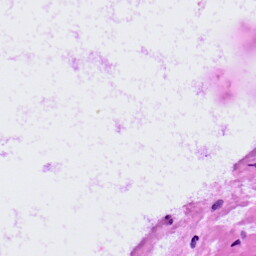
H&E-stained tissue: LymphNode